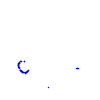
Particle: proton